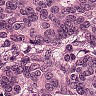
Metastatic tissue present: yes